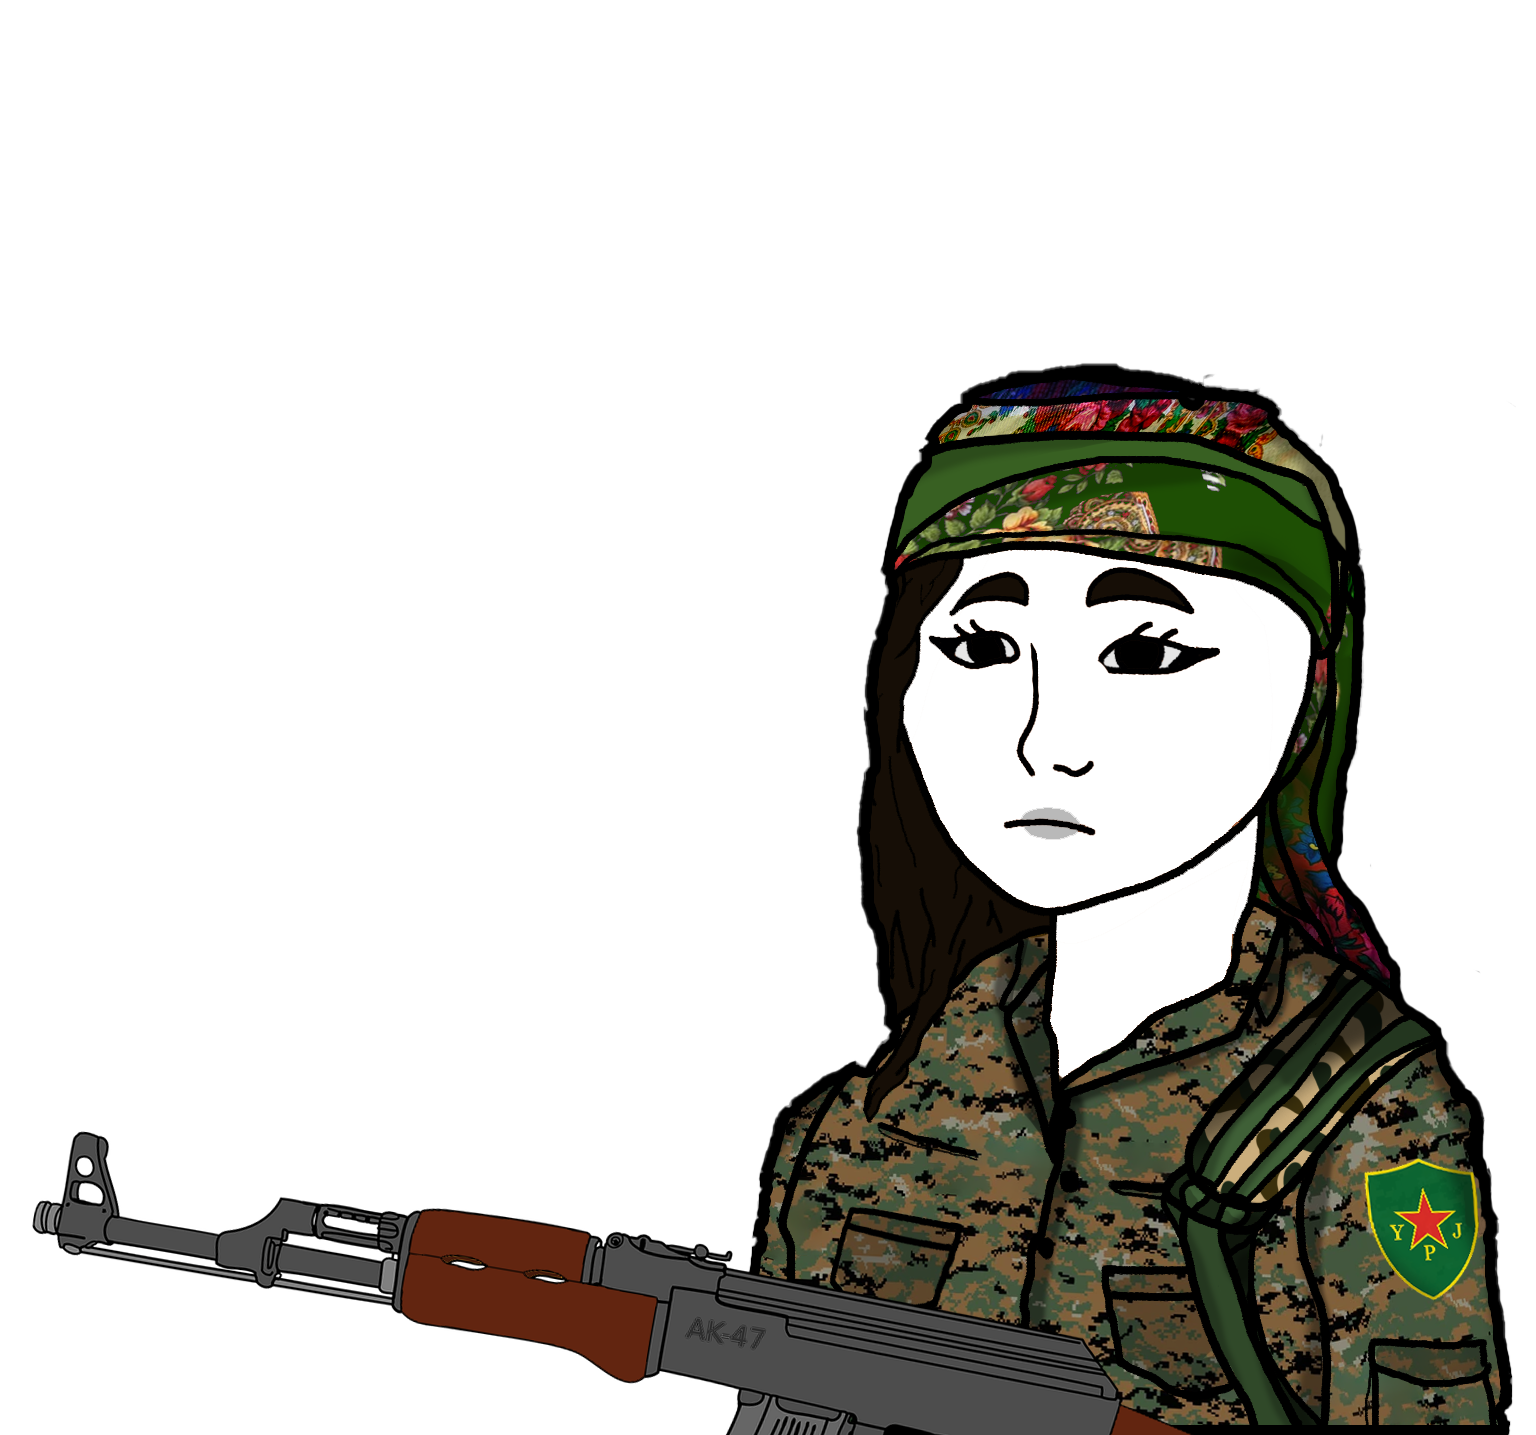
Label: 5_Doomer_Girl